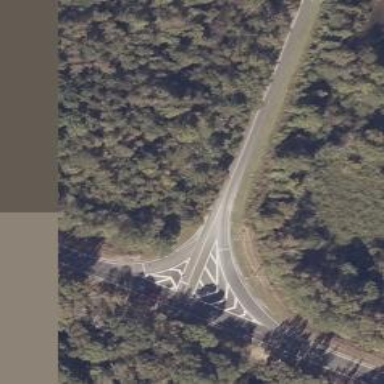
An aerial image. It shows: Secondary link road with asphalt surface.